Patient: sex F, age 69
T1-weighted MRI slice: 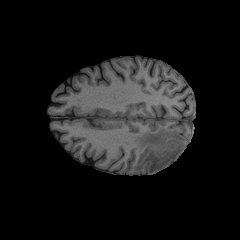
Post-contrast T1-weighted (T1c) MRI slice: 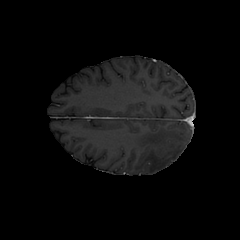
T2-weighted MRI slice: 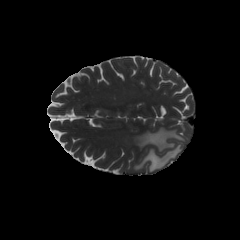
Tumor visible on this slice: yes
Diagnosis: Glioblastoma, IDH-wildtype
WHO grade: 4